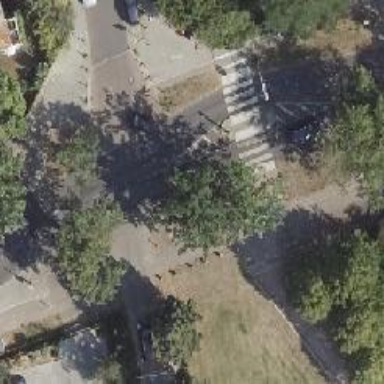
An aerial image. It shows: Marked zebra crossing with island for pedestrians.